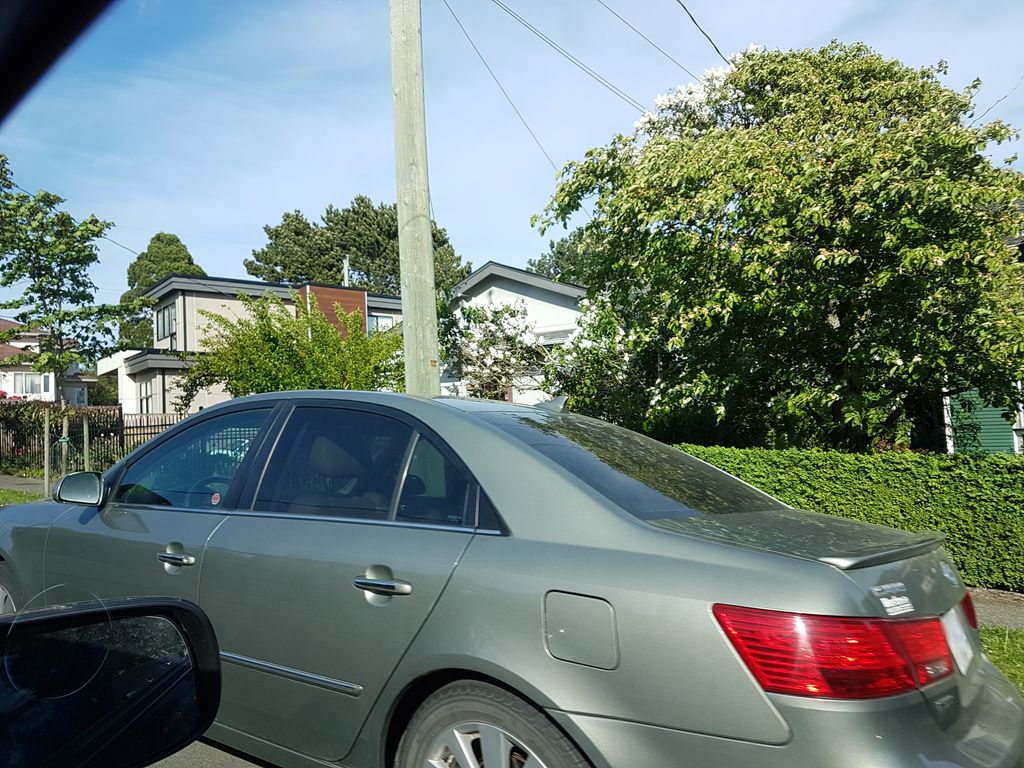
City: victoria